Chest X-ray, AP view. Patient: 21 years old, sex M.
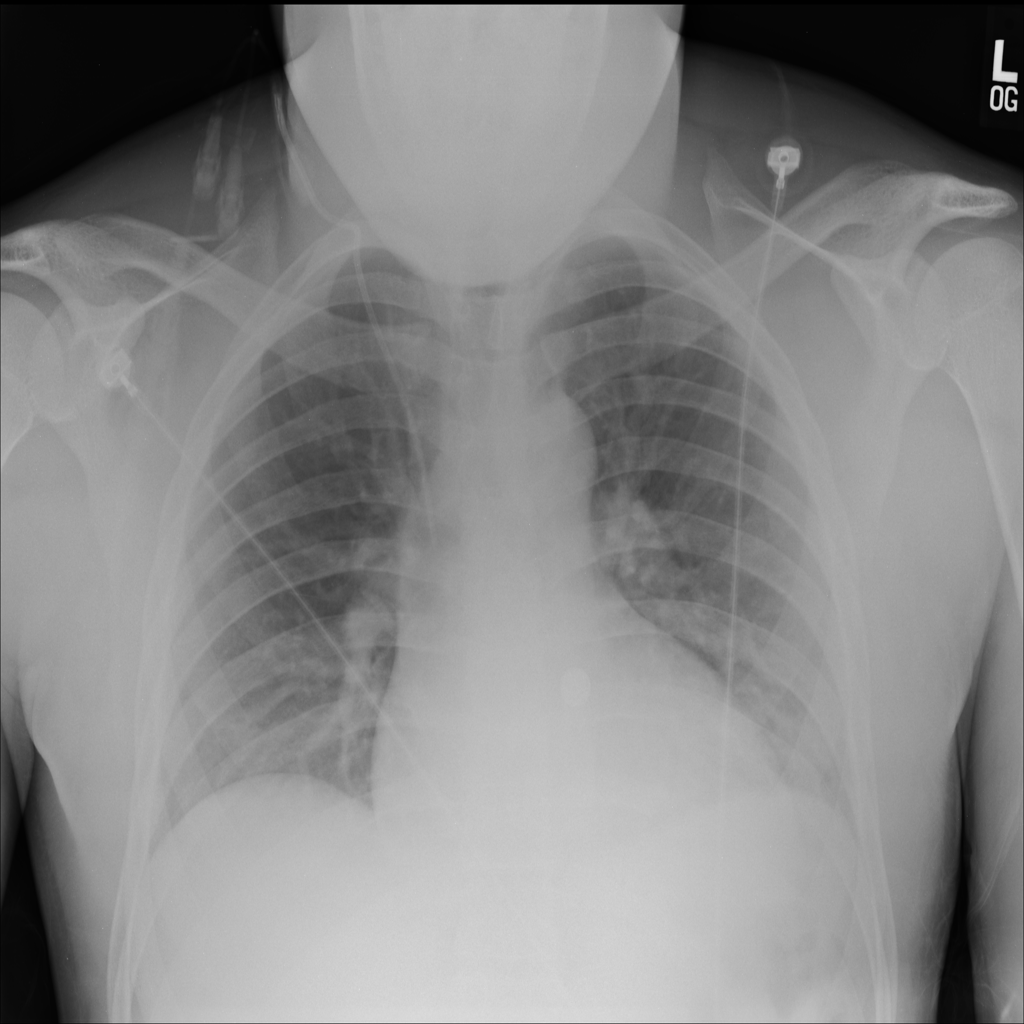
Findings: No Finding